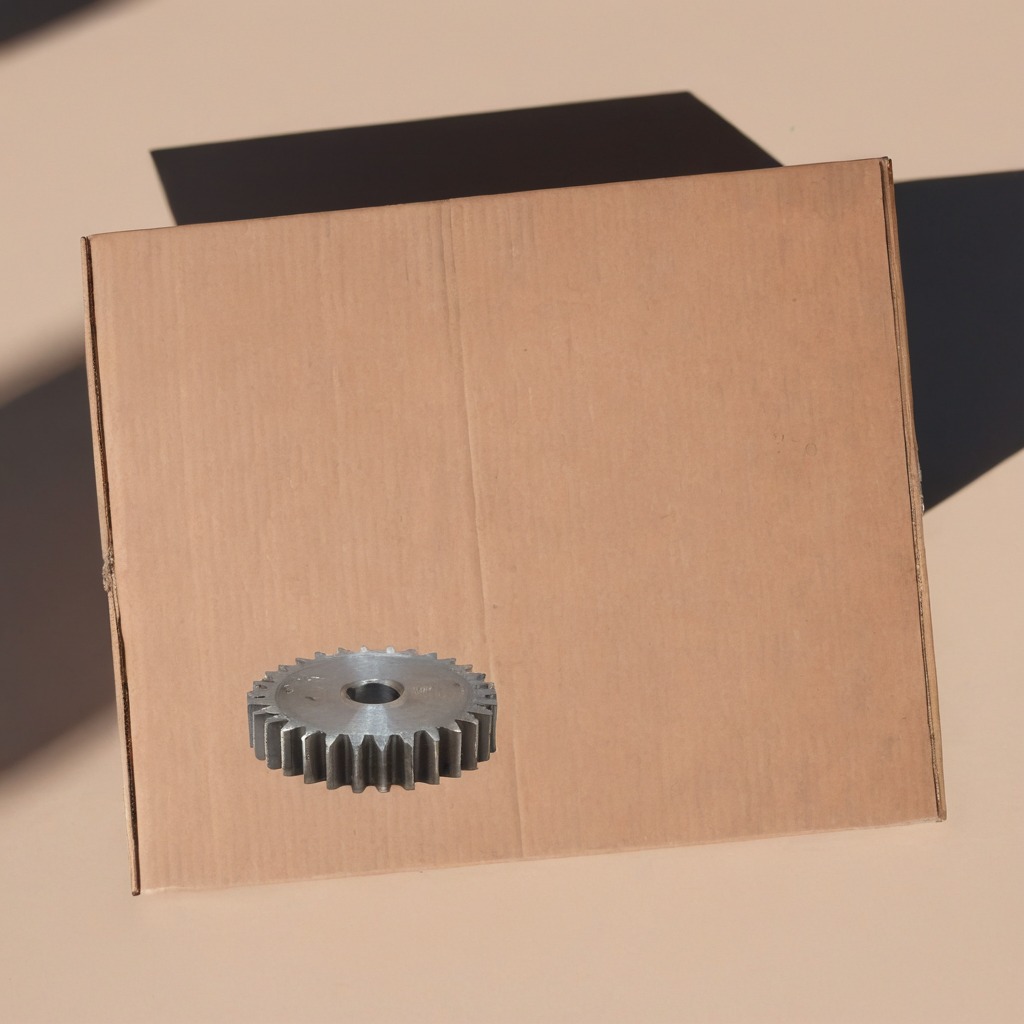
A steel gear with teeth lies on a clean dry cardboard box surface in an outdoor workshop during daytime bright natural light soft shadows slightly creased but